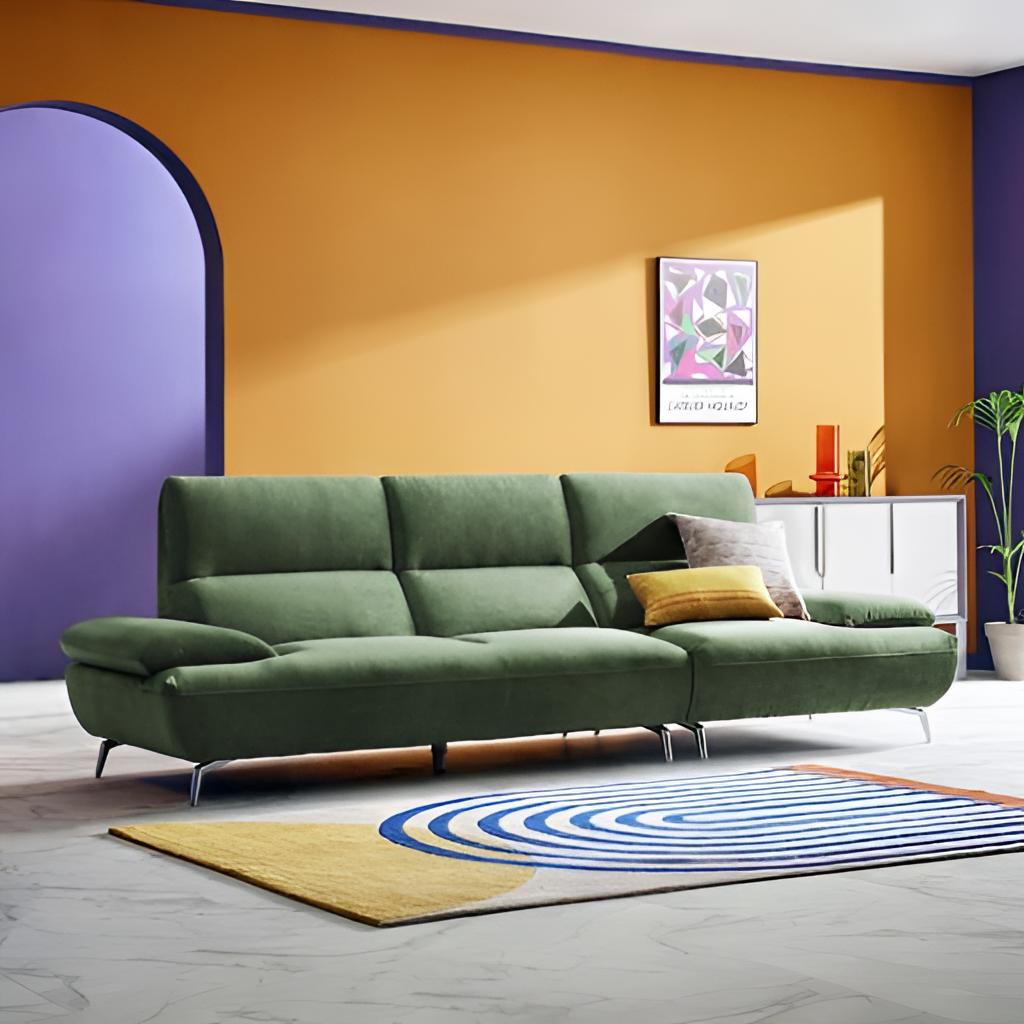
fabric sofa, living room, orange and purple paint wallpaper, with vertical two tone pattern, modern, tile flooring, with marble pattern